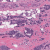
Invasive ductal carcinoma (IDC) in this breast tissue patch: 1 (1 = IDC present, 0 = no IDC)